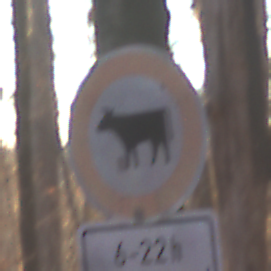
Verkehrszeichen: VerbotViehtrieb
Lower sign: ZeitangabenMitBeschraenkungAufWochentage4
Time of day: SunriseSunset
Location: Outdoor (Nature)
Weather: Clear
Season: Autumn
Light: Natural